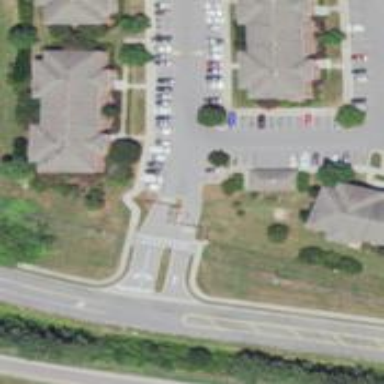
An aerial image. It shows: Marked crossing on asphalt footway.